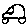
Label: car